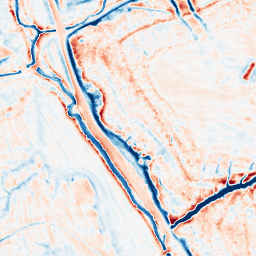
Category: edge_preserving
Decomposition family: guided
Decomposition parameters: radius: 4
eps: 1
Upsampling method: bicubic
Upsampling parameters: scale: 2
Upsampling scale: 2